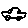
Label: car